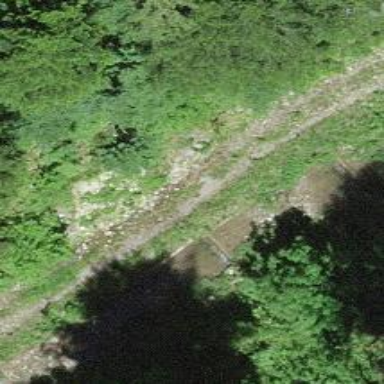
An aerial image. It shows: Path.